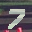
Label: 7